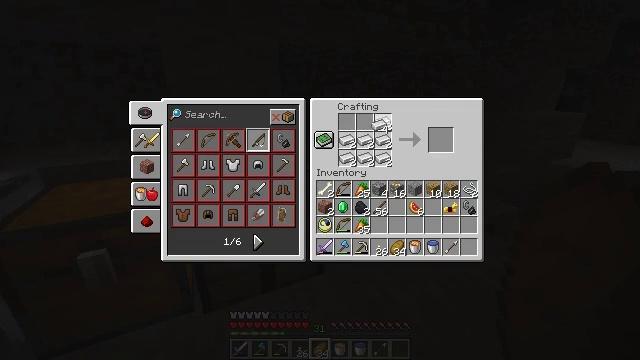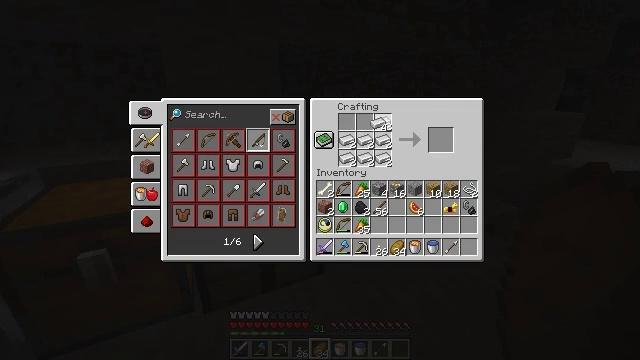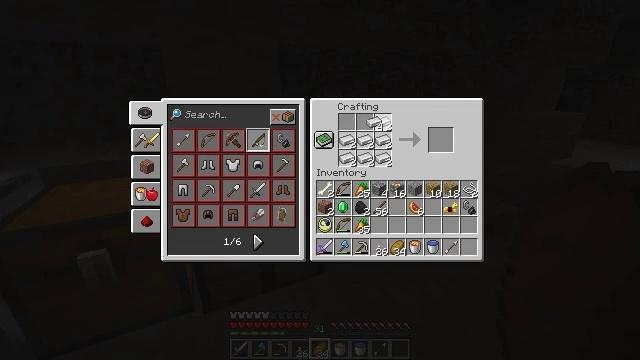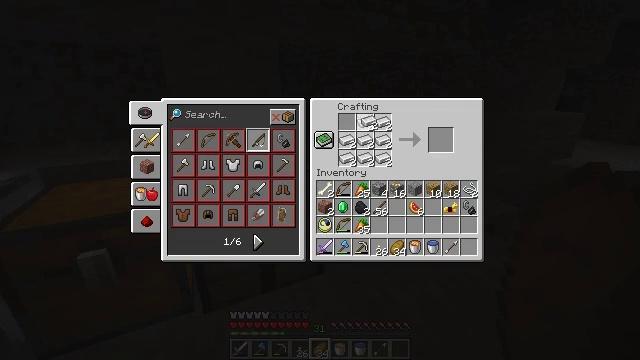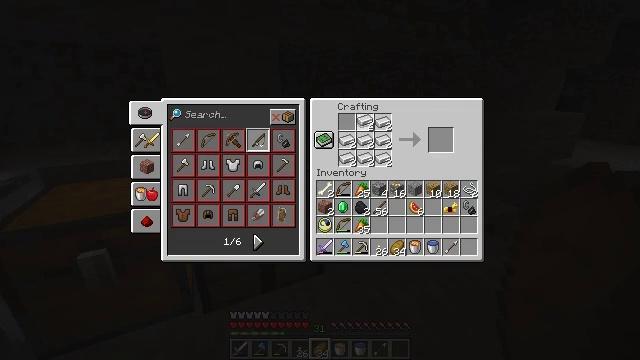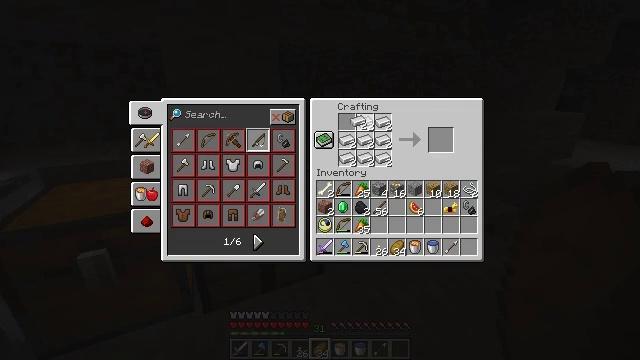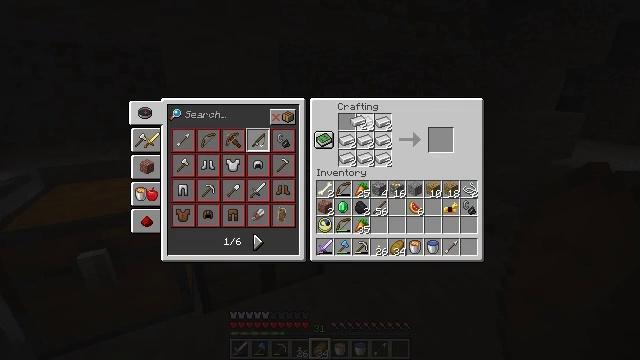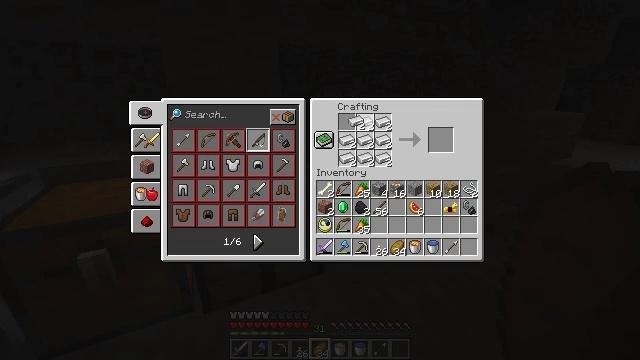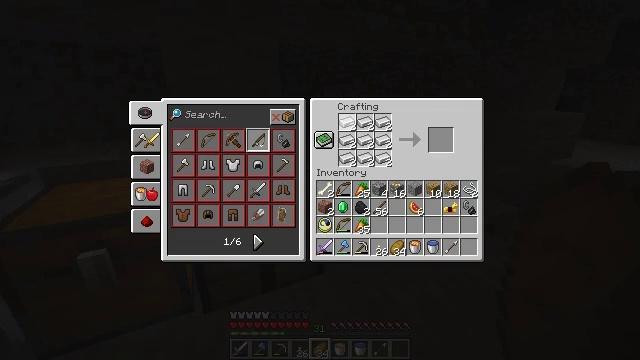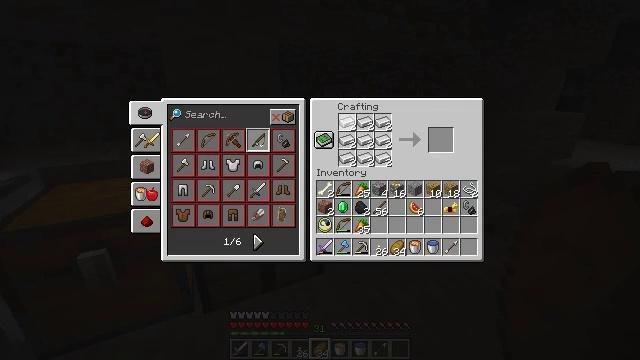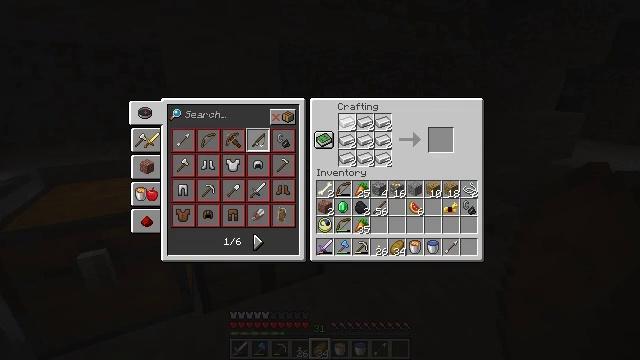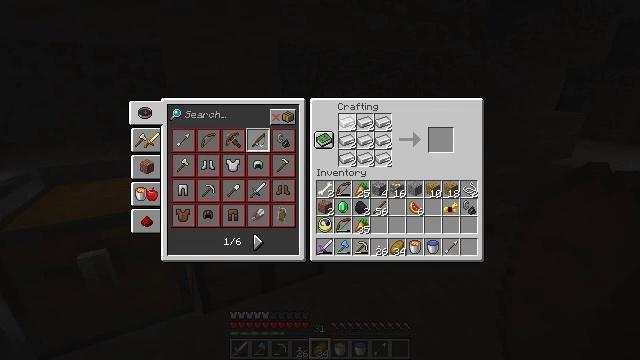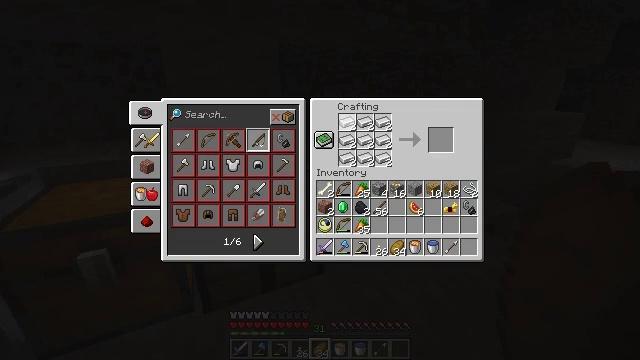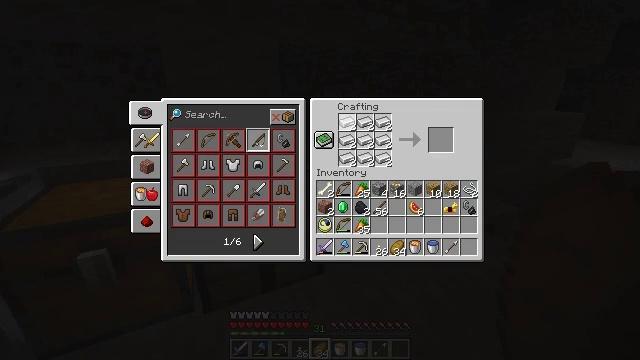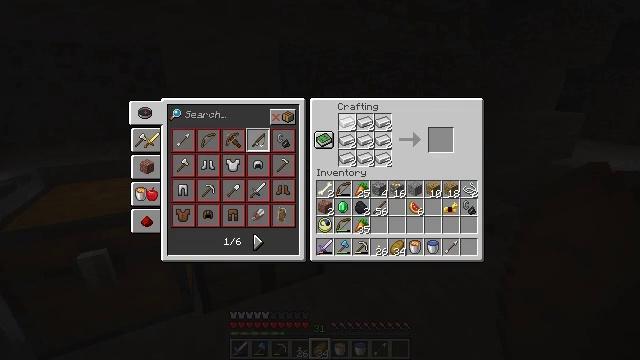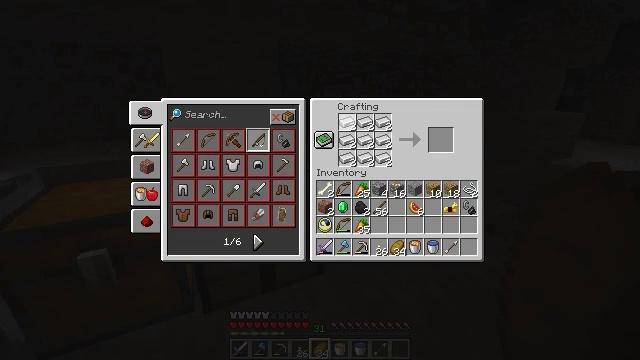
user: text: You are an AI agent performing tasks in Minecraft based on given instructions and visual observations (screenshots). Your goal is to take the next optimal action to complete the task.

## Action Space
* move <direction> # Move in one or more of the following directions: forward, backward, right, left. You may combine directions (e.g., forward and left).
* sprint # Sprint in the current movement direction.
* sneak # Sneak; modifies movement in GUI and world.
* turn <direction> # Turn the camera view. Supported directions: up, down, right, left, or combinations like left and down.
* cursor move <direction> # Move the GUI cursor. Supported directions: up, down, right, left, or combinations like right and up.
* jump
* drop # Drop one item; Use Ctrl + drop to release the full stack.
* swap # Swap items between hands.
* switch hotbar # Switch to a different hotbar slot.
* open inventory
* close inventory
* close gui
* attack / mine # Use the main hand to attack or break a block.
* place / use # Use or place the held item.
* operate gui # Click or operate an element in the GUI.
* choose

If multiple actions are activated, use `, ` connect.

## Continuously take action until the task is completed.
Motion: motion action
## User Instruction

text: Make an iron block at the crafting table.
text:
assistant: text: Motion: operate gui
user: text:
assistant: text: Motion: operate gui
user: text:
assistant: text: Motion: operate gui
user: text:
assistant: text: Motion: operate gui
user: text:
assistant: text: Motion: cursor move left, operate gui
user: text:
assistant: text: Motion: operate gui
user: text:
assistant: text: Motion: operate gui
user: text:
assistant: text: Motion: operate gui
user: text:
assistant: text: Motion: operate gui
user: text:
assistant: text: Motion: operate gui
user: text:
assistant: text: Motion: operate gui
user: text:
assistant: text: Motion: operate gui
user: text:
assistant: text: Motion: operate gui
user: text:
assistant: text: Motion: operate gui
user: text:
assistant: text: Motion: operate gui
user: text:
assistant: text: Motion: no_op
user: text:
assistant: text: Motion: cursor move right and down
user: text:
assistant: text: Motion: cursor move right and down
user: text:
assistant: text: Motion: no_op
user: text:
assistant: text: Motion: cursor move up
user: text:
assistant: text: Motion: no_op
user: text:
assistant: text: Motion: no_op
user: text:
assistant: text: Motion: no_op
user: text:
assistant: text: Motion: no_op
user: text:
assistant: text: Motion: no_op
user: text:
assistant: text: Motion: no_op
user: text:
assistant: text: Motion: no_op
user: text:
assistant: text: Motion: no_op
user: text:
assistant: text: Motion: no_op
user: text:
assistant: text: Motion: no_op